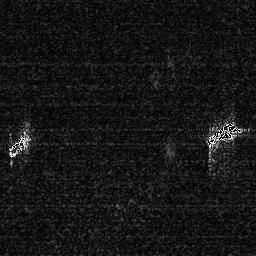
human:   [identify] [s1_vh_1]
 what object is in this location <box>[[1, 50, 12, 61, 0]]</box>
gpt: <ref>1 medium ship at the left</ref>

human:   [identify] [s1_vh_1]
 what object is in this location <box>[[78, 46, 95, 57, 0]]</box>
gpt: <ref>1 medium ship at the right</ref>